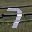
Label: 7